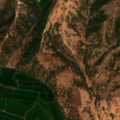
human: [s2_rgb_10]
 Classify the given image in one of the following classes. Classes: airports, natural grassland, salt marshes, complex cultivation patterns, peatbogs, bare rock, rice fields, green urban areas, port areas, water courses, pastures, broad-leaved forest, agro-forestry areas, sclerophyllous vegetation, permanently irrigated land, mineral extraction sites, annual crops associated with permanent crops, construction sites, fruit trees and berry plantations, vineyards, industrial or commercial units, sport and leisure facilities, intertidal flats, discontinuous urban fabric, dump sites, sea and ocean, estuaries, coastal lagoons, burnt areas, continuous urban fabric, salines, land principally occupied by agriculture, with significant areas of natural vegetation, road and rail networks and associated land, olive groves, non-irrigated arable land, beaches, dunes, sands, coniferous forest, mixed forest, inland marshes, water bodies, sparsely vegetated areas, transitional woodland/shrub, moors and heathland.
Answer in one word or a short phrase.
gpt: rice fields, olive groves, agro-forestry areas, mixed forest, transitional woodland/shrub